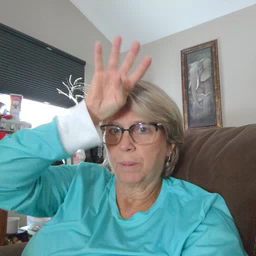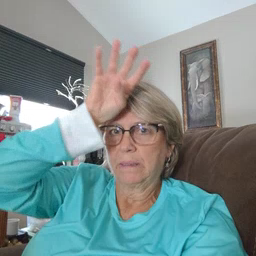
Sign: fireman